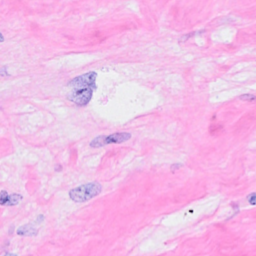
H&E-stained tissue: Breast